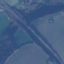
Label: Highway